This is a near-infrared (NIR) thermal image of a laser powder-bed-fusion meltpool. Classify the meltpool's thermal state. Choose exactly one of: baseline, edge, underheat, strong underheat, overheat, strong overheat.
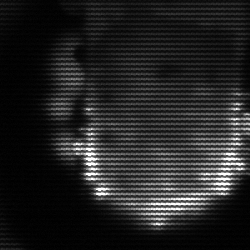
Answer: baseline